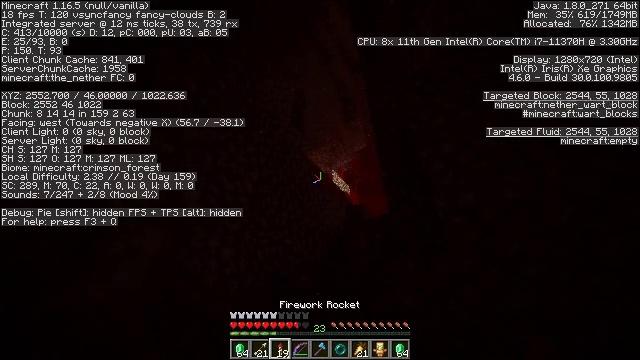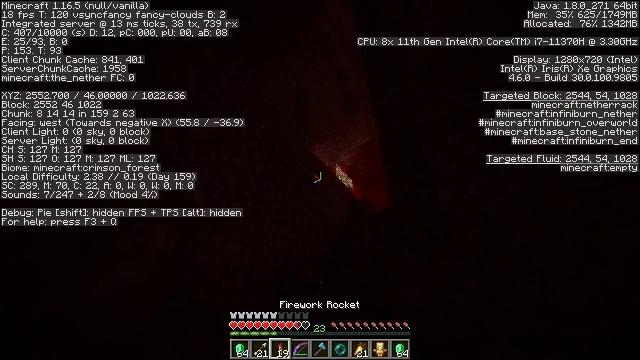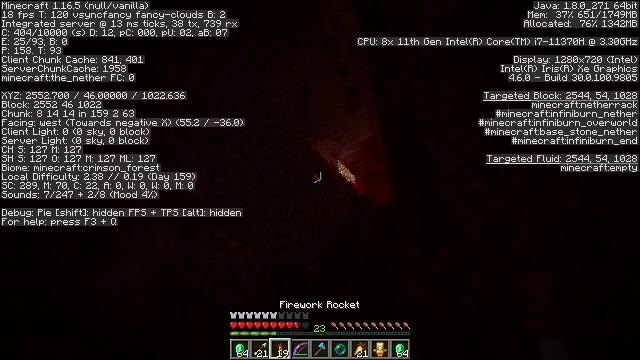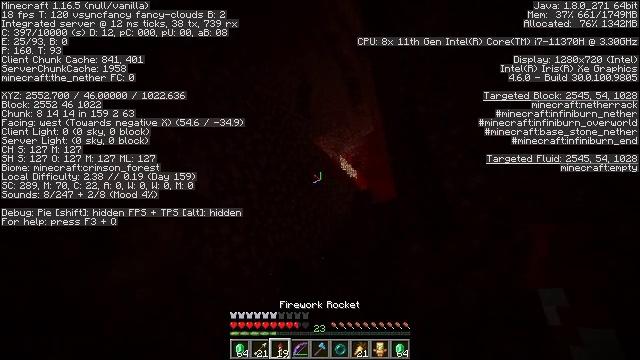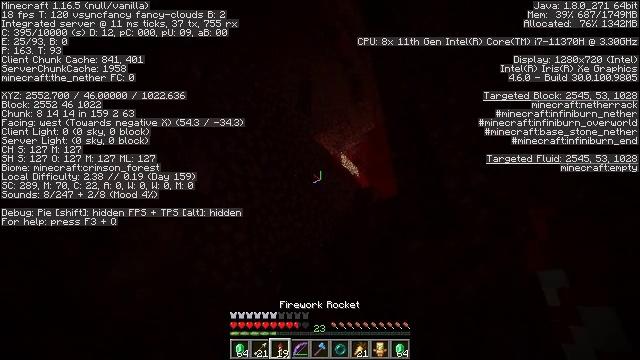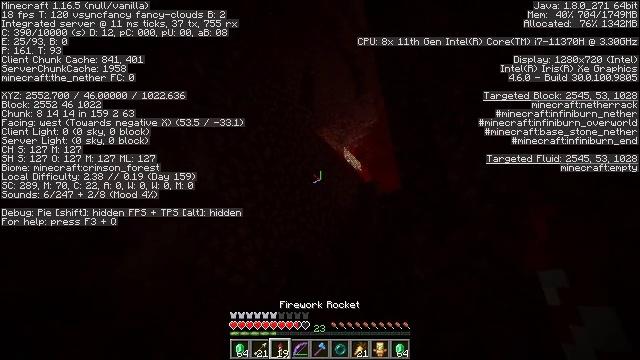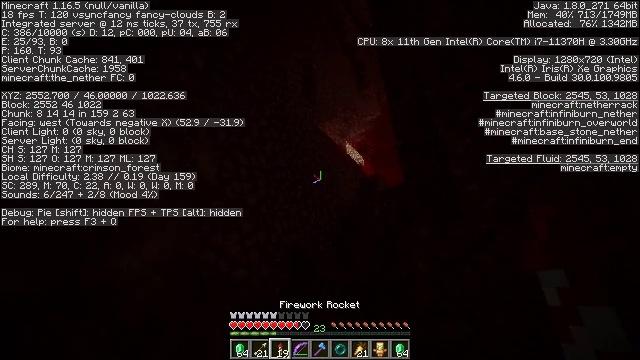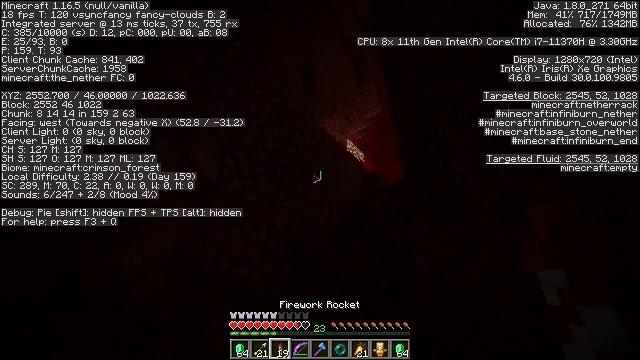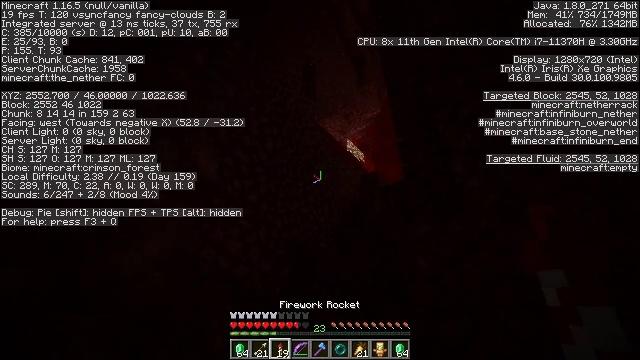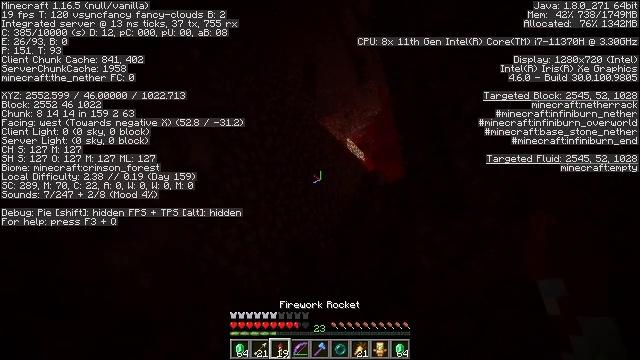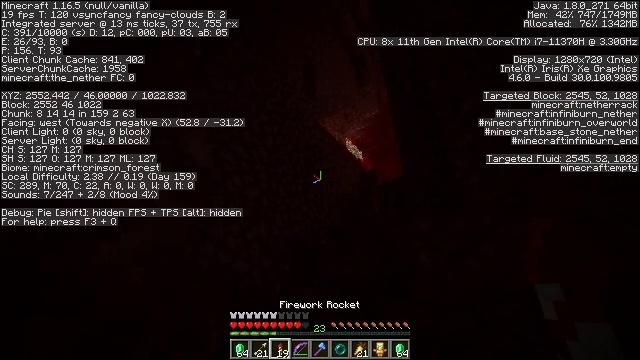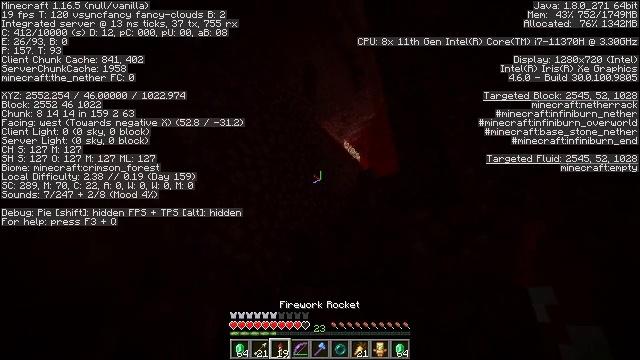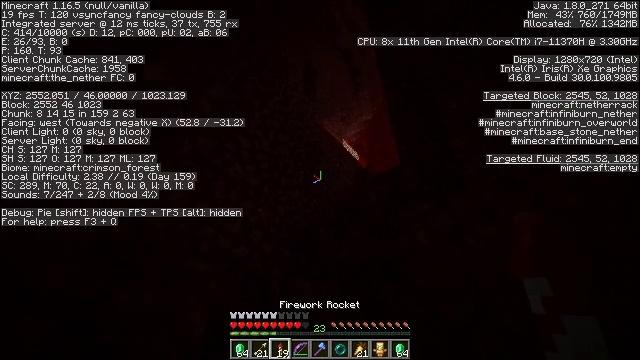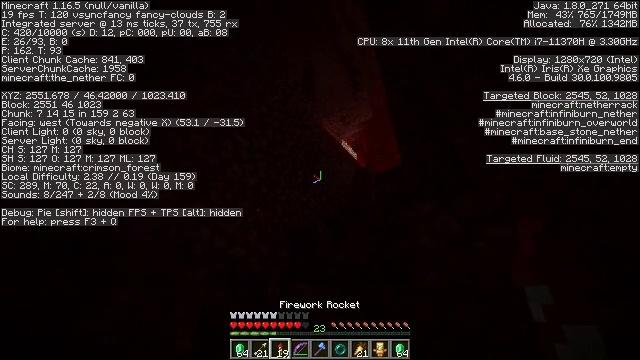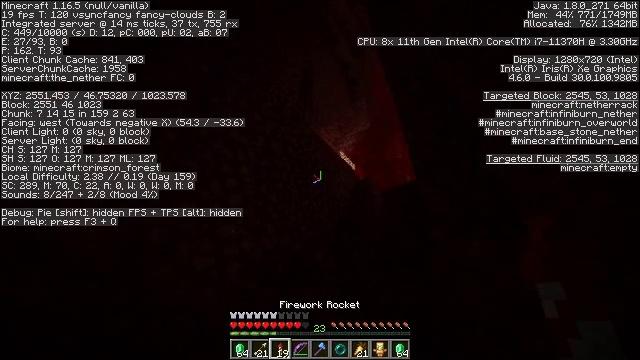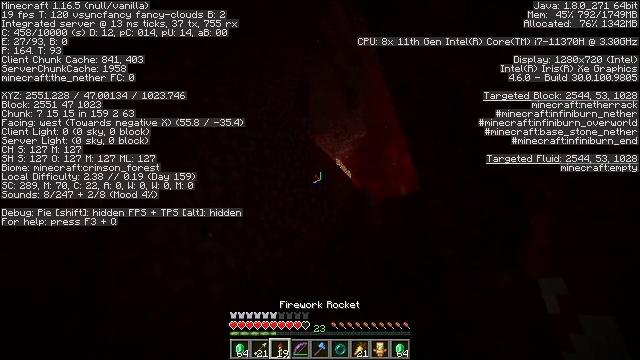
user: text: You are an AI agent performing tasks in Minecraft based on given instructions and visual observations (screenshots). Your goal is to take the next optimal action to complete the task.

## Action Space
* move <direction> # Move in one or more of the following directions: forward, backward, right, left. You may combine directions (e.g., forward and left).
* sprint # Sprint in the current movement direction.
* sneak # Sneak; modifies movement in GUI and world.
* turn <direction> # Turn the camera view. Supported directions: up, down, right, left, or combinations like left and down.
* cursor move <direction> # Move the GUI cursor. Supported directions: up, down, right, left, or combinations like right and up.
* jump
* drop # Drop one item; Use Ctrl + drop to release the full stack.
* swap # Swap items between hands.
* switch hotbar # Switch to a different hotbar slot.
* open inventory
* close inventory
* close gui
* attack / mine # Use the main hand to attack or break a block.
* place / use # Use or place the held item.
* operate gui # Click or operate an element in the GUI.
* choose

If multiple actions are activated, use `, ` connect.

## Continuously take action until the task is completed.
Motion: motion action
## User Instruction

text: Gather crimson stem from a crimson forest.
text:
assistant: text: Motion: turn down
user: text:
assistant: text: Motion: no_op
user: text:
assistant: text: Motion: turn down
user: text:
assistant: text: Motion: no_op
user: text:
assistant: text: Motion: turn down
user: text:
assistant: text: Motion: turn down
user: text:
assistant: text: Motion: no_op
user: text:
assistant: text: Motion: no_op
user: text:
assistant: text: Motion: move forward, sprint
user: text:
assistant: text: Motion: move forward, sprint
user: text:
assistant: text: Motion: move forward, sprint
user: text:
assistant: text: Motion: move forward, sprint
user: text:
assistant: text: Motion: move forward, sprint, jump
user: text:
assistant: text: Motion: move forward, sprint, turn right and up, jump
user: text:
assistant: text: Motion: move forward, sprint, turn right and up, jump
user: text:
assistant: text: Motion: move forward, sprint, turn right and up, jump
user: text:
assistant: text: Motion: move forward, sprint, turn right and up, jump
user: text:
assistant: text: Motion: move forward, sprint, turn right and up, jump
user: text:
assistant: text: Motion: move forward, sprint, use / place, jump
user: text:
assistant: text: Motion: move forward, sprint, use / place, jump
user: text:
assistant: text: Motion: move forward, sprint, use / place, jump
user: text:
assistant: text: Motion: move forward, sprint, jump
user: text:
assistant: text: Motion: move forward, sprint, jump
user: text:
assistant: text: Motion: move forward, sprint, jump
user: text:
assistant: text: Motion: move forward, sprint, jump
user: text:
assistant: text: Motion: move forward, sprint, turn right, jump
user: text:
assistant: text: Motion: move forward, sprint, turn right, jump
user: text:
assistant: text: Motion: move forward, sprint, turn right, jump
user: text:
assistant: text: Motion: move forward, sprint, turn right, jump
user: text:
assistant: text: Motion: move forward, sprint, turn right, jump